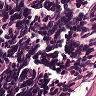
Metastatic tissue present: no